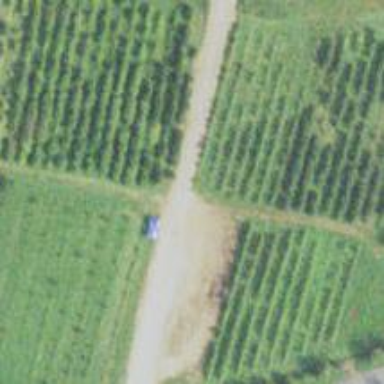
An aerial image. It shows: Orchard.